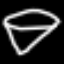
Label: diamond